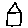
Label: house